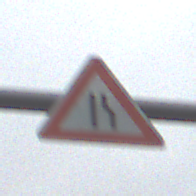
Verkehrszeichen: EinseitigVerengteFahrbahnRechts
Umgebung: Outdoor, Nature
Tageszeit: Midday
Wetter: Overcast
Licht: Natural
Jahreszeit: NotSpecified
Kontrast: LowContrast